Question: I'm trying to insert data from a textfile into a Postgres table. However, some data seems to be missing after copying.
:
> TRUE|aaaaaaaaaaaaaaaaaaaaaaaaaaaaaaaaaaaaaaaaaaaaaaaaaaaaaaaaaaaaaaabbbb|4096|%2Ftest%2F|2013-03-12
04:02:15.572433|777|4|2014-06-12 11:47:05.359879
:
> COPY "table_name" FROM '/tmp/textfile' DELIMITER '|' NULL
'None';
:

Input : aaaaaaaaaaaaaaaaaaaaaaaaaaaaaaaaaaaaaaaaaaaaaaaaaaaaaaaaaaaaaaabbbb
Result: aaaaaaaaaaaaaaaaaaaaaaaaaaaaaaaaaaaaaaaaaaaaaaaaaaaaaaaaaaaaaaa
What happened to the last 4 characters?
It seems that everything beyond 64 characters gets omitted. I could not find any mention about a buffer of some sorts in the Postgres <URL> so I'm not sure what is going on here. Anyone got an idea?
- -
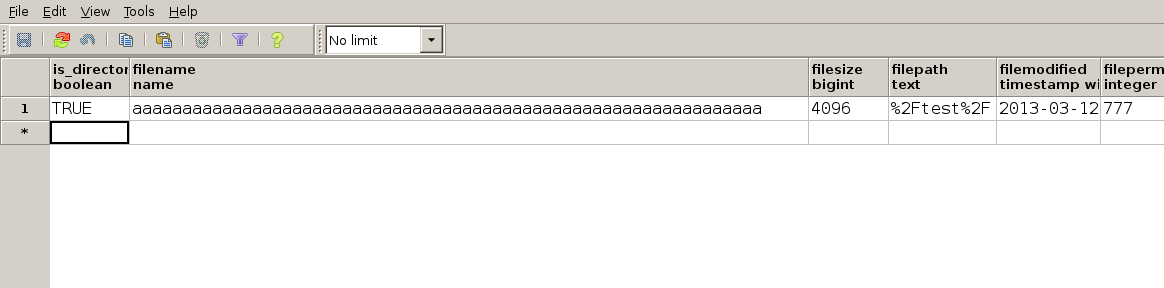
Answer: Set the data type of the column 'filename' to text or varchar(n). Where n is the maximum length of that column